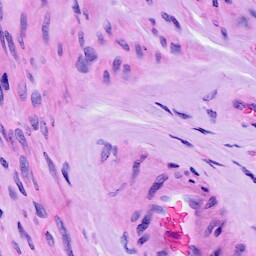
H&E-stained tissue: Ovarian